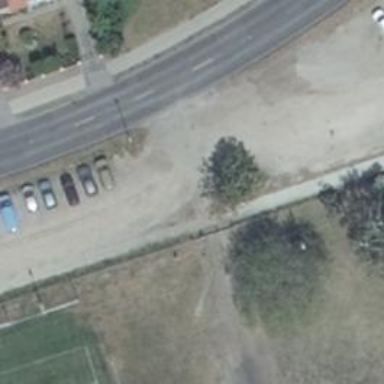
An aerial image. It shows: Parking aisle with pebblestone surface.